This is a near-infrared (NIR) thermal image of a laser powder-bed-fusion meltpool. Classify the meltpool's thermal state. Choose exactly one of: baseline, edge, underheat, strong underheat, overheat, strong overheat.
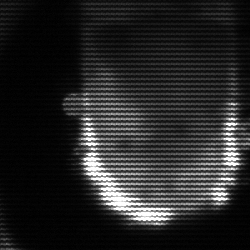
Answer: baseline